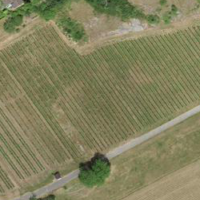
EUNIS habitat code: 40
Species observed at this site:
Euphorbia cyparissias